Current action and preconditions to check: trajectory_clear

Your task: For each precondition in the list above, predict whether it will hold at this action.

Consider the current scene as observed from the mobile robot's camera, and analyze the predicted future states of all dynamic agents (e.g., people, animals, vehicles, or any moving entities) within the NEXT SECOND.

IMPORTANT: Only answer "very likely" if you are absolutely certain—based on strong, clear evidence—that a dynamic agent will violate the precondition in the predicted future state. Do NOT answer "very likely" for unlikely, ambiguous, or low-probability risks.

Ask yourself for each precondition: Is there a high probability, with clear and convincing evidence, that the predicted future states of any dynamic agent will interfere with the predicted future state of the currently executing action within the NEXT SECOND, causing that precondition to fail?

Assess the risk level based on these predictions. Use "likely" or "very likely" if motions create a clear risk of interference.

Use "neutral" or "improbable" if agents are nearby but their predicted paths are clearly diverging or non-conflicting.

Failure Risk Categories: "very improbable", "improbable", "neutral", "likely", "very likely"

Answer Format: Output ONLY the probability_of_failure value from these categories: "very improbable", "improbable", "neutral", "likely", "very likely"

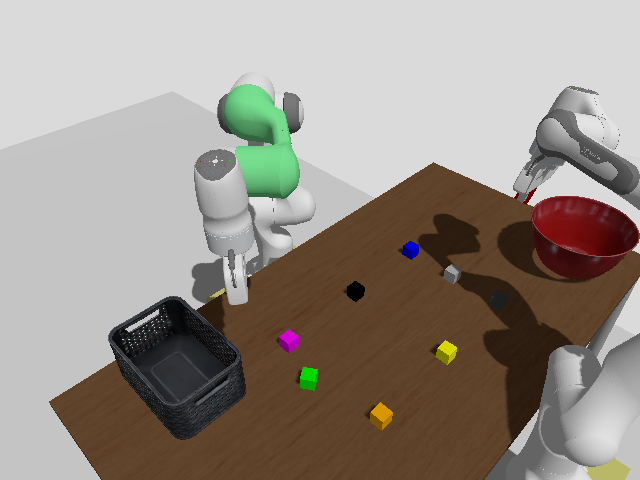

Answer: very improbable